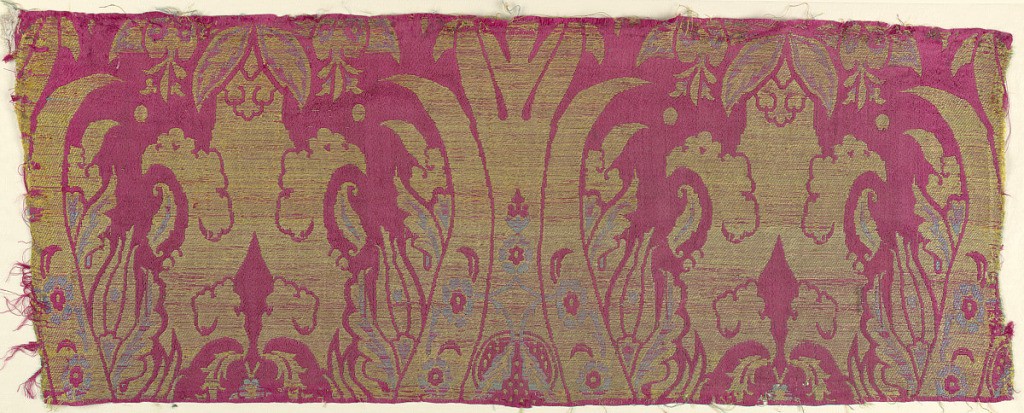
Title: Fragment
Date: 16th–17th century
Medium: silk, metallics Technique: woven
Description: Design of foliate forms in red and light blue on red background.